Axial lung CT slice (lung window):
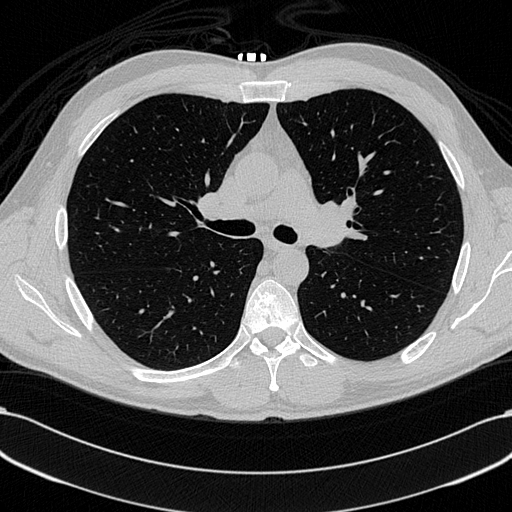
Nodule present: no